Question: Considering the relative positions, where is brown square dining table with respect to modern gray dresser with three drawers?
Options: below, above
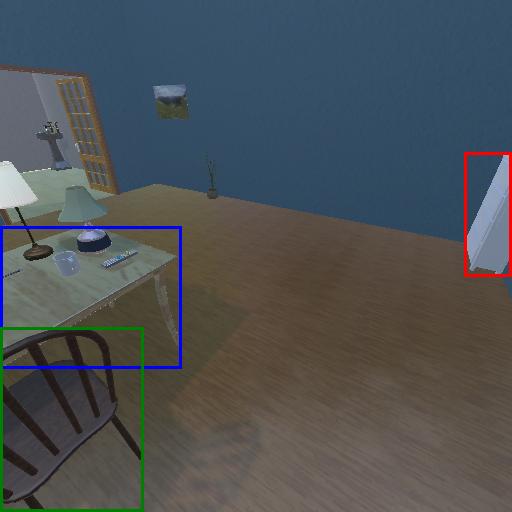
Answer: below